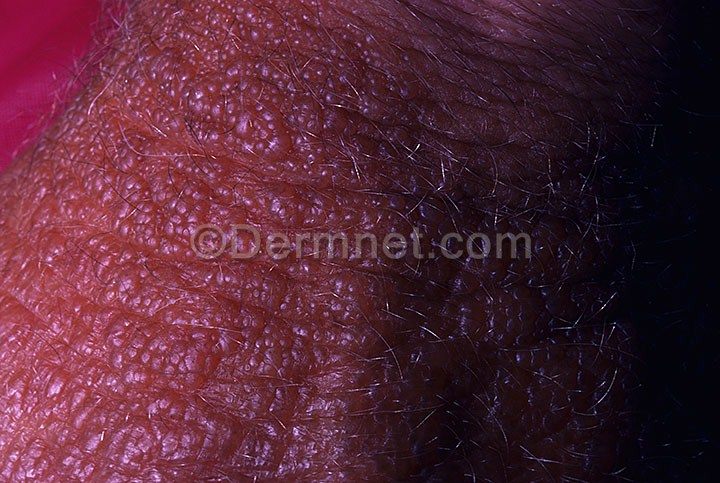
Disease: Light Diseases and Disorders of Pigmentation